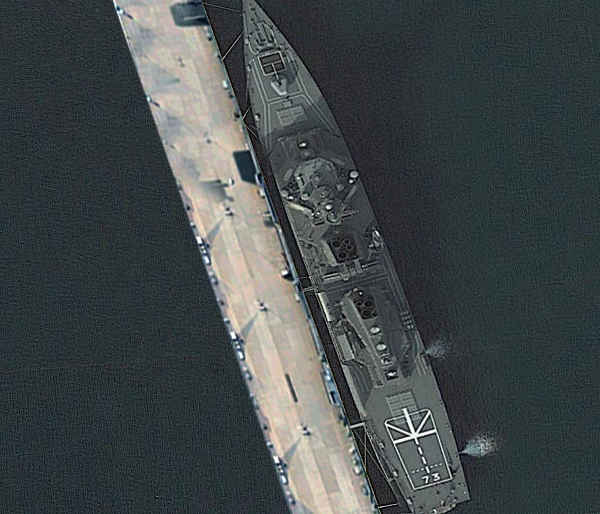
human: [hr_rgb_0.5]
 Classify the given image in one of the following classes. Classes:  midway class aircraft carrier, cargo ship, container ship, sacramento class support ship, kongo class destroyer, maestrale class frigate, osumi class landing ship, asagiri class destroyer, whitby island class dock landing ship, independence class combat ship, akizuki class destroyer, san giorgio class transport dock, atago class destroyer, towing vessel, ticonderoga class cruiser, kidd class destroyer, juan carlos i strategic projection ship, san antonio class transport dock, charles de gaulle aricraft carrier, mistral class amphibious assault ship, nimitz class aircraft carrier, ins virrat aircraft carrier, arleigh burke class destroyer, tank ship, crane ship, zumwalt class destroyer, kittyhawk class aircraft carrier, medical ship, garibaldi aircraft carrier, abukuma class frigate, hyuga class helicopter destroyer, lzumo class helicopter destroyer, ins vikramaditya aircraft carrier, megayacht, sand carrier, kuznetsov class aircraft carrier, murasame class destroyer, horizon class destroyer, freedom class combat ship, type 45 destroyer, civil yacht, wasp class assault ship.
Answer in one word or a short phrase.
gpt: Kongo class destroyer